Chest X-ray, AP view. Patient: 62 years old, sex M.
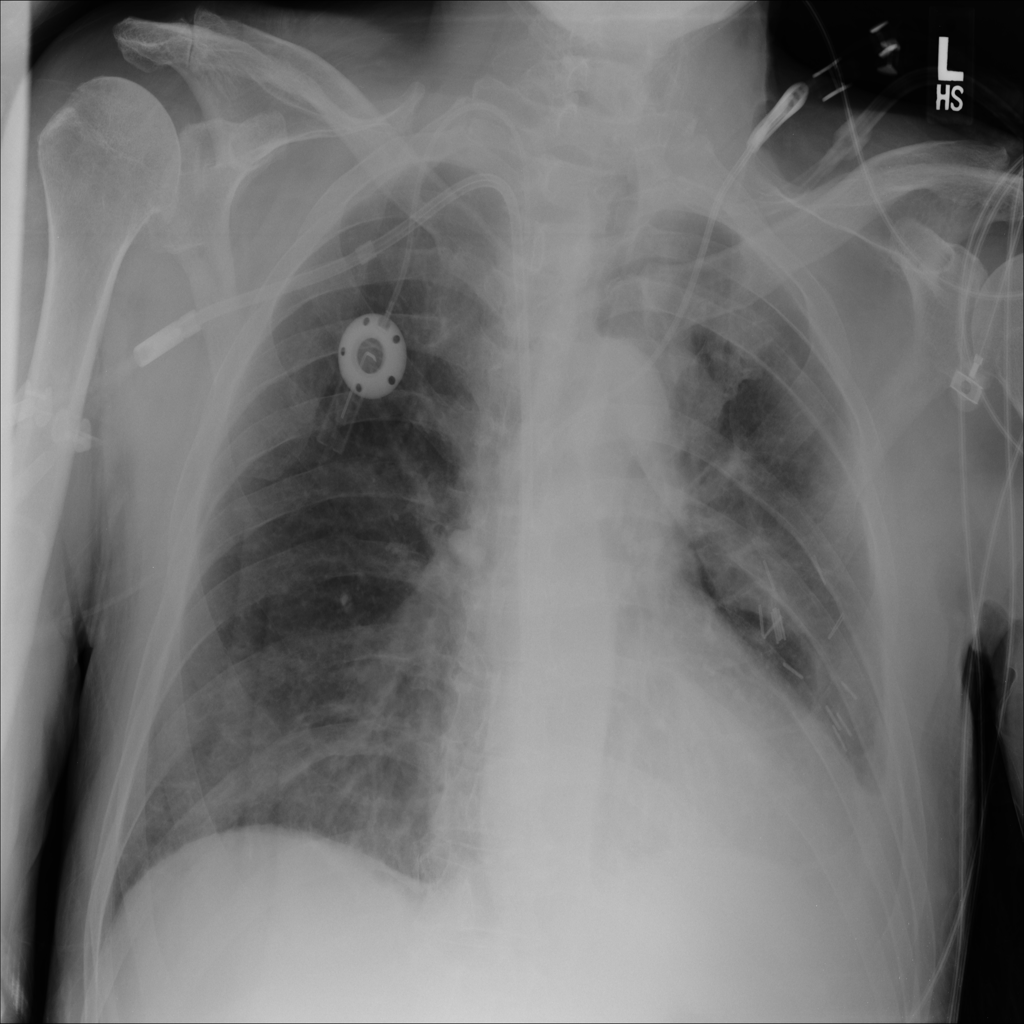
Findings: Atelectasis, Effusion, Infiltration